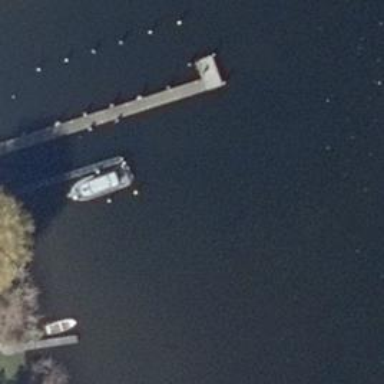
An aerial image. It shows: Man-made pier.